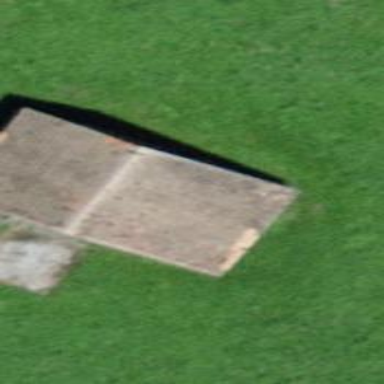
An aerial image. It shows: Barn.